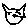
Label: cat